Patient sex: F
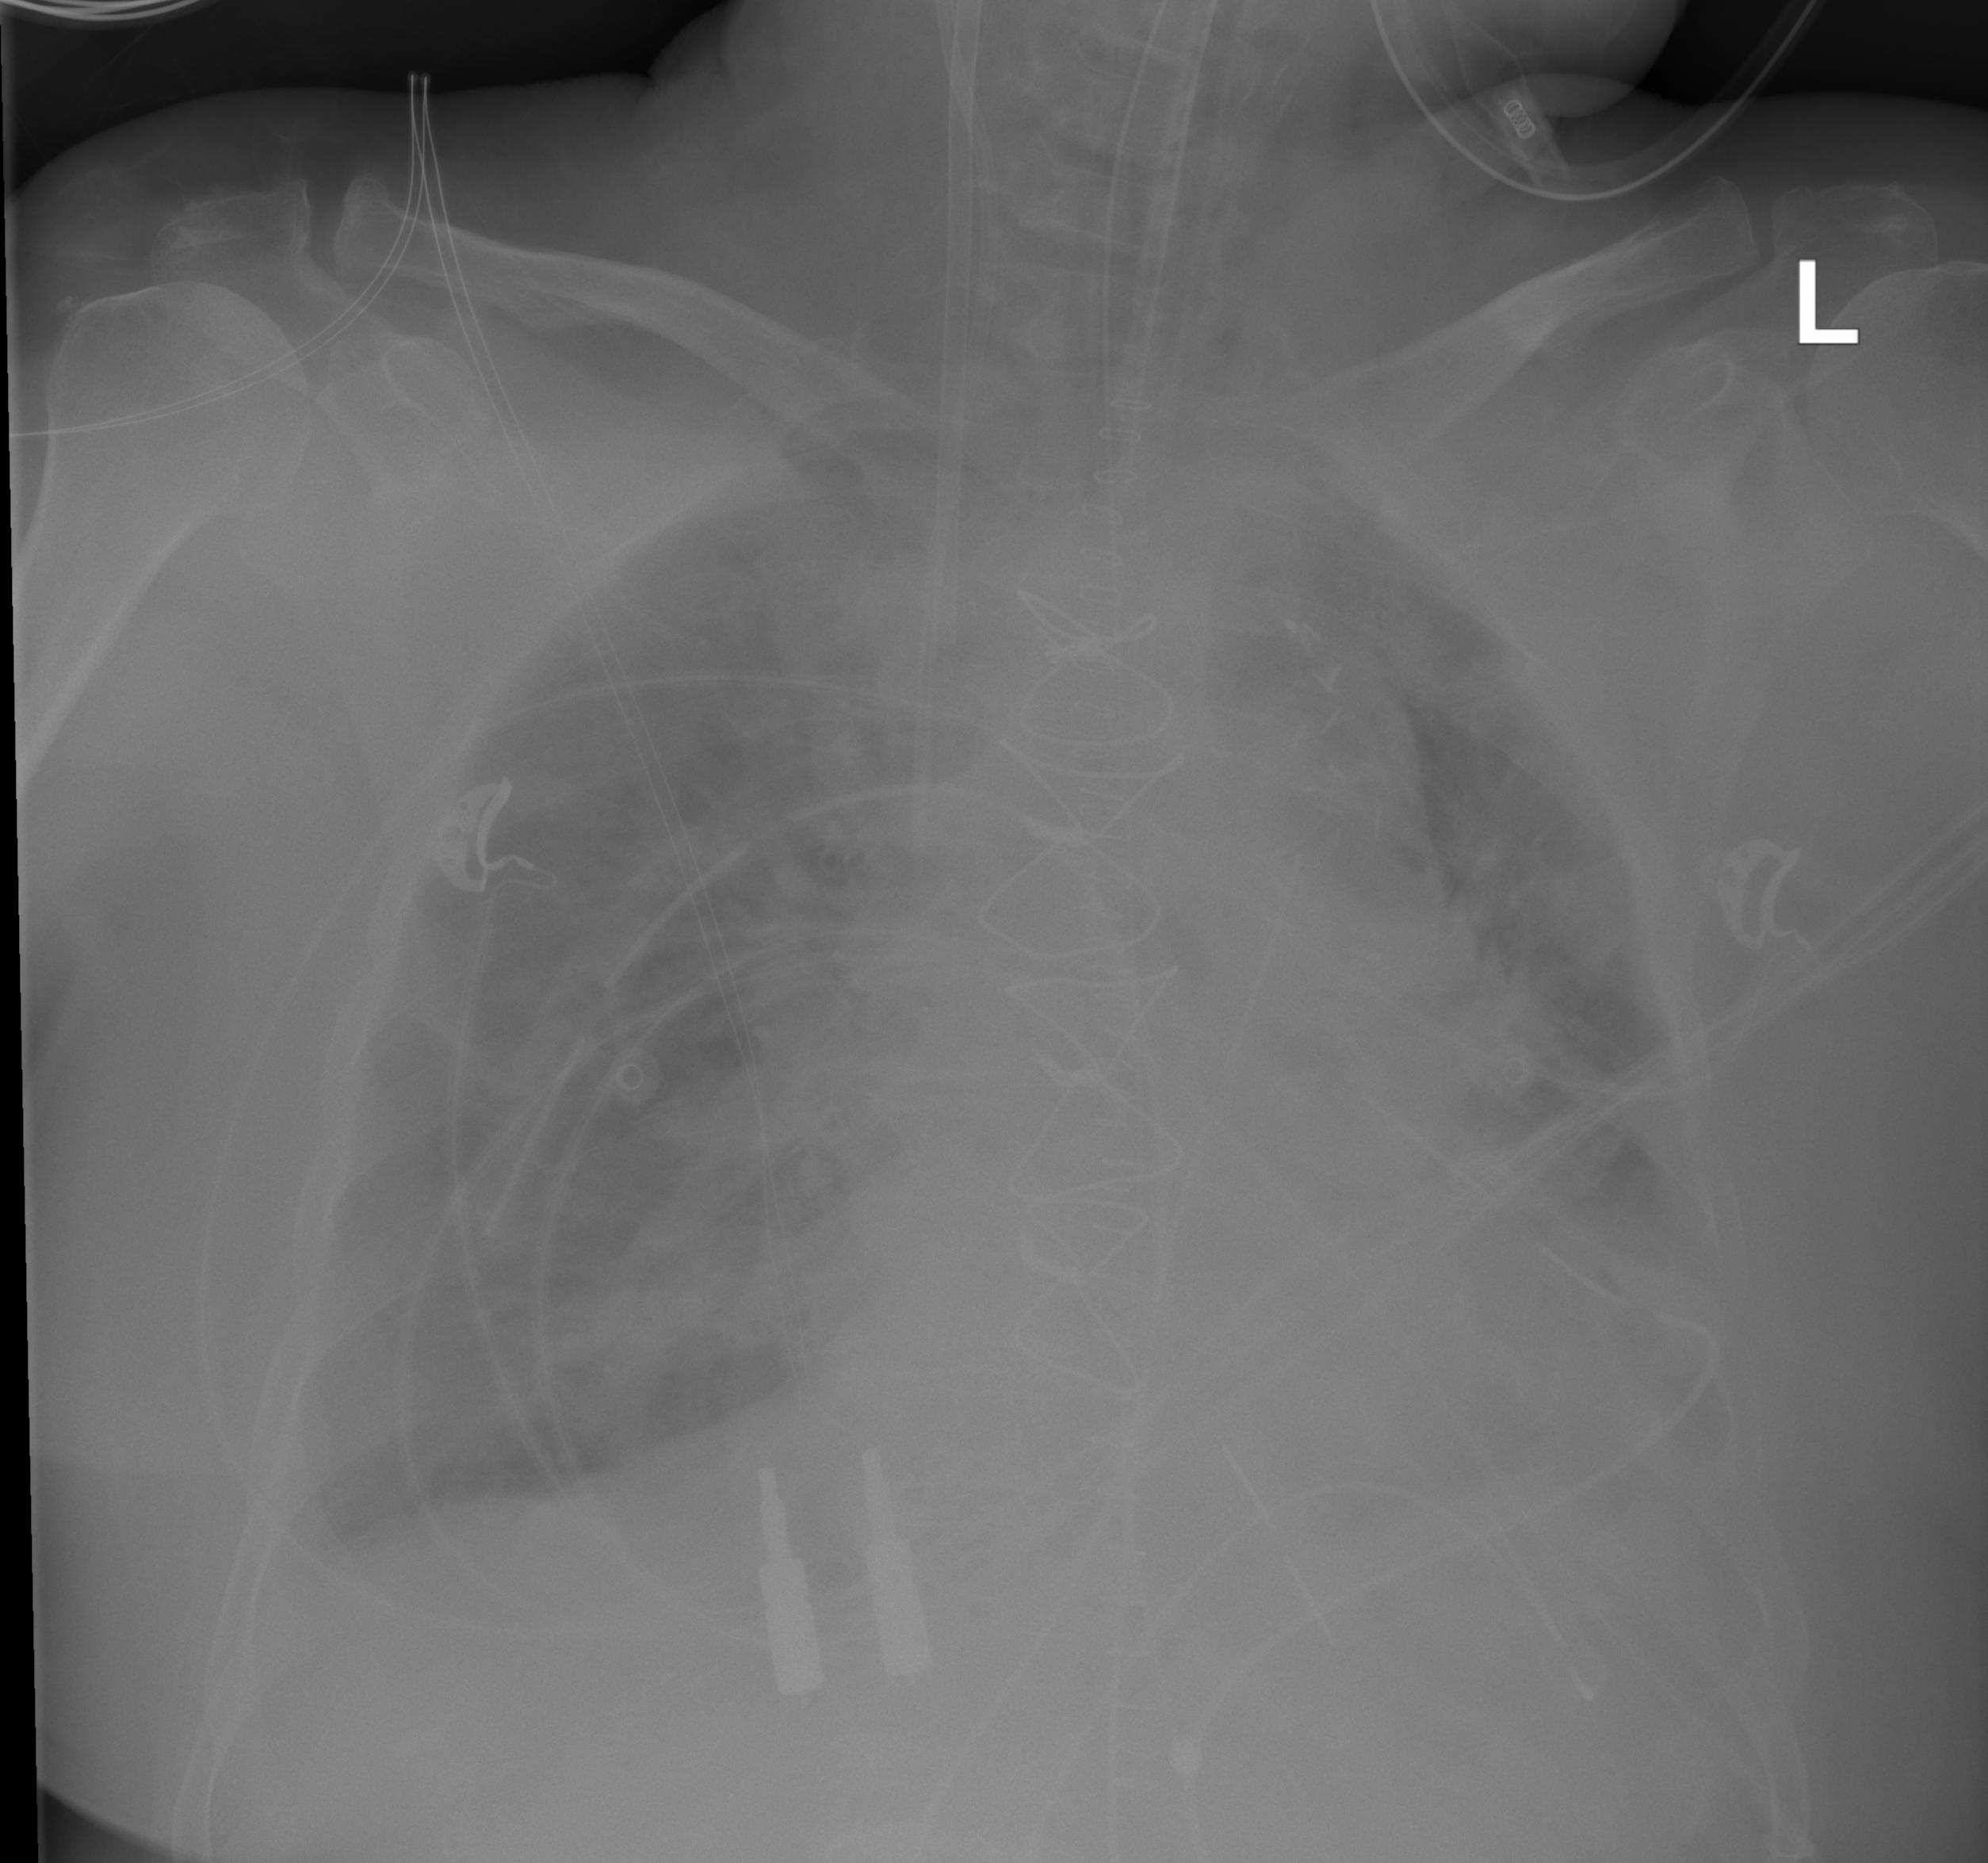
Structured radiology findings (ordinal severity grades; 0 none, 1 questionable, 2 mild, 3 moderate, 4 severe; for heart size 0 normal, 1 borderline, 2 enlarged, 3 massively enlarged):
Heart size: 2
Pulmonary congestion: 2
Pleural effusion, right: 1
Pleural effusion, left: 2
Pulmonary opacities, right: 3
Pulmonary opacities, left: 3
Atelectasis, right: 2
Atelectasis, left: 2